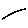
Label: line